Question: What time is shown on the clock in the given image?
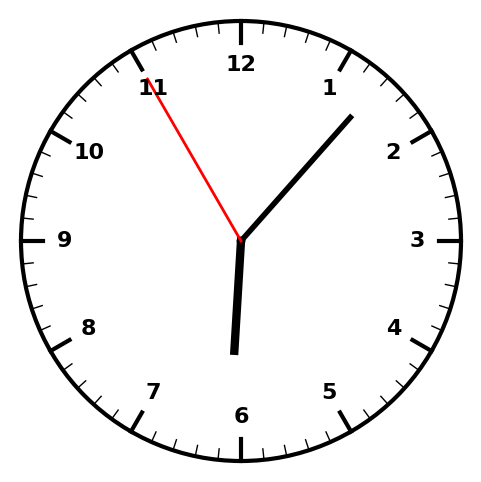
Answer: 06:06:55